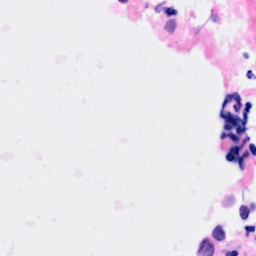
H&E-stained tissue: Breast